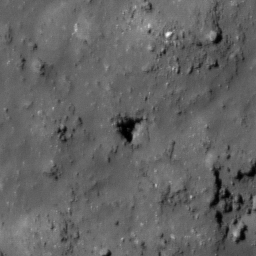
Pit: Tharp 5
Host crater: Tharp
Host type: impact_melt
Lunar coordinates: latitude -30.611, longitude 145.72